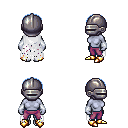
a pixel art fantasy rpg character, female body template, dark elf, purple skin, white tattered cape, magenta pants, white cyan plain hairstyle, metal helm, white cloth bracers, gold boots, four views (front, back, left, right), 2x2 character sprite sheet, small pixel art, hard edges, no anti-aliasing